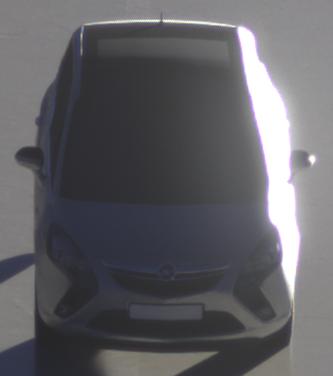
Make: Opel
Model: Zafira Tourer 1.8
Detailed model: Zafira (C) Tourer
Model produced from: 2012/01
Model produced until: 2015/06
Doors: 5
Color: white
Road condition: wet road
Daytime: sunrise or sunset
Contrast: high contrast